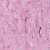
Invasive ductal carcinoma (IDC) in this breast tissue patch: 1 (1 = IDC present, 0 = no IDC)